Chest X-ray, PA view. Patient: 32 years old, sex F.
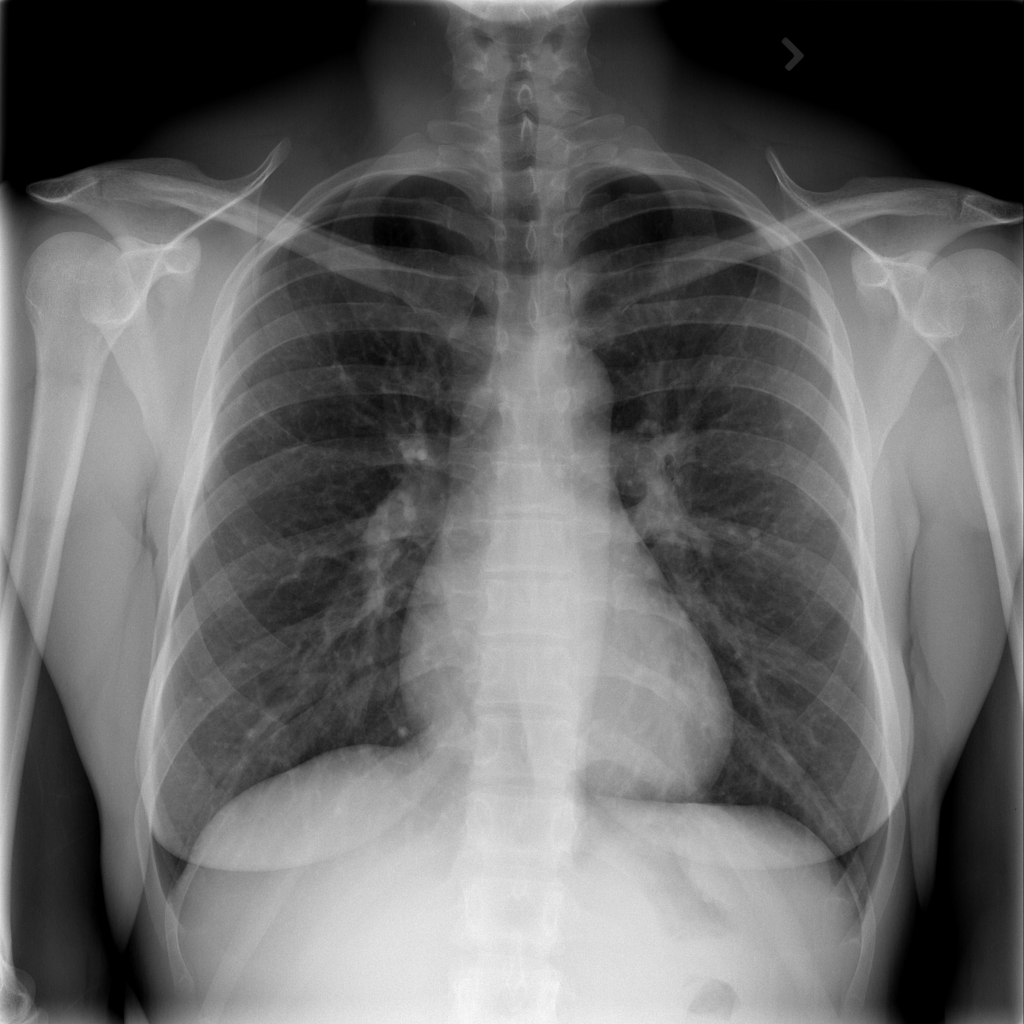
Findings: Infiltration